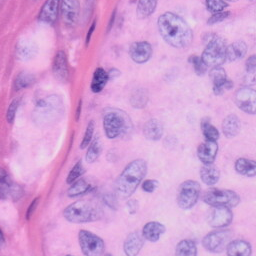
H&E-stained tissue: Skin